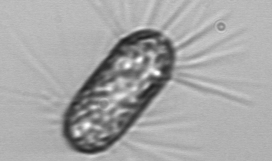
Label: Corethron_hystrix